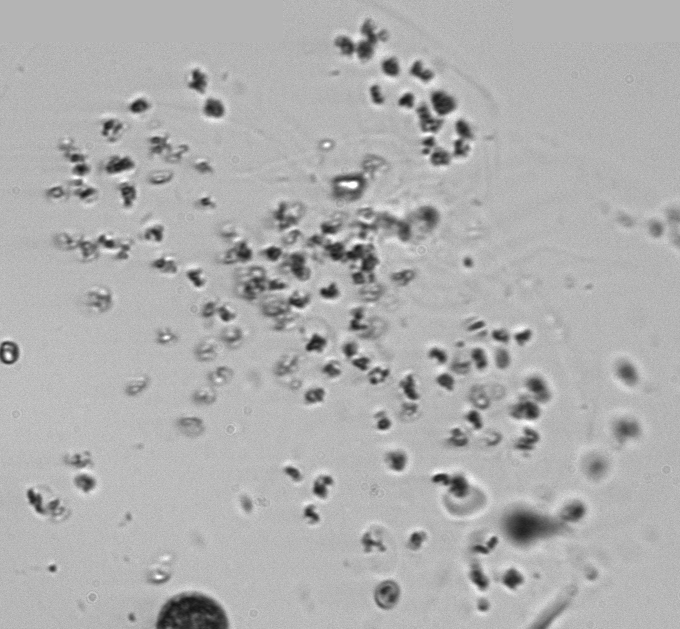
Label: Phaeocystis